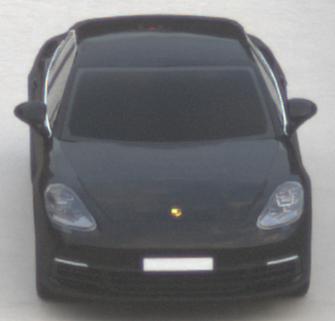
Make: Porsche
Model: Panamera
Detailed model: Panamera (971)
Model produced from: 2016/11
Model produced until: 2018/08
Doors: 5
Color: black
Road condition: dry road
Daytime: sunrise or sunset
Contrast: low contrast